Field crop: maize
Growth stage: 1
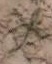
Species: salsola